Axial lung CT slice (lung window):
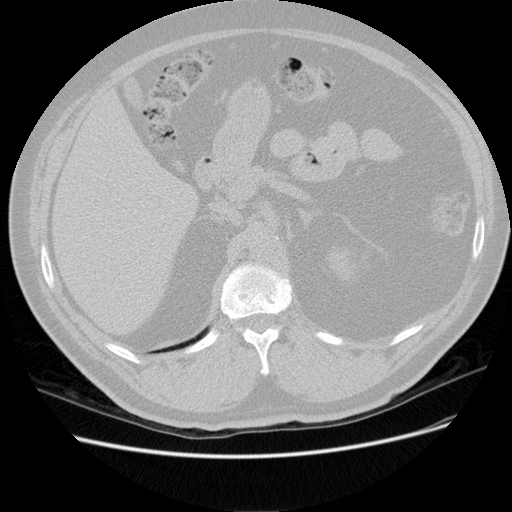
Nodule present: no